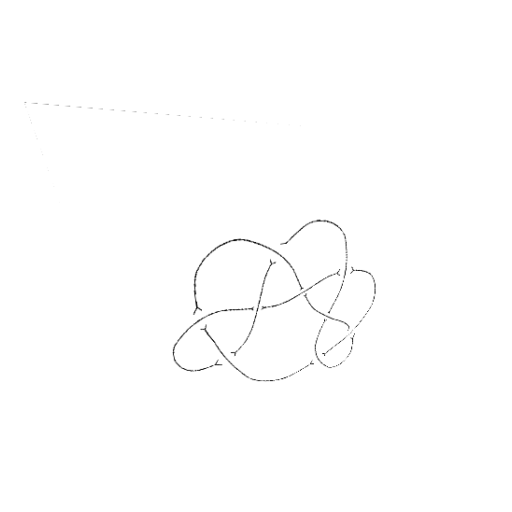
Crossing number: 9